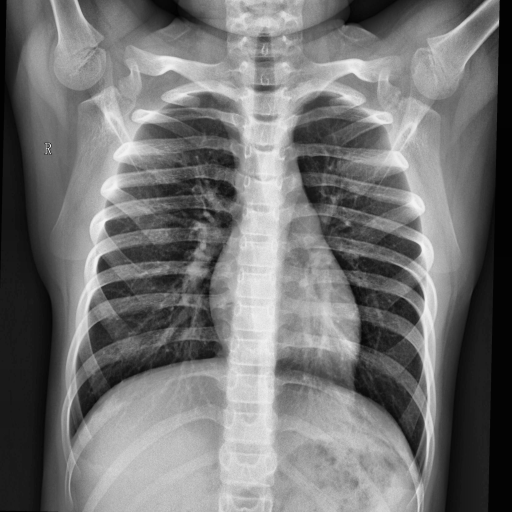
Finding: NORMAL